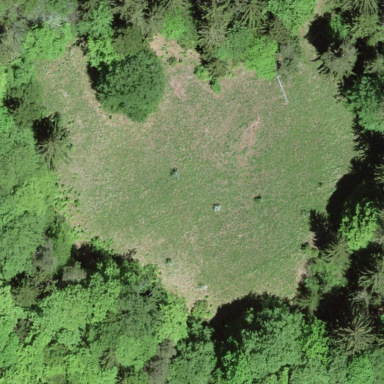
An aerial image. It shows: Beautiful meadow.